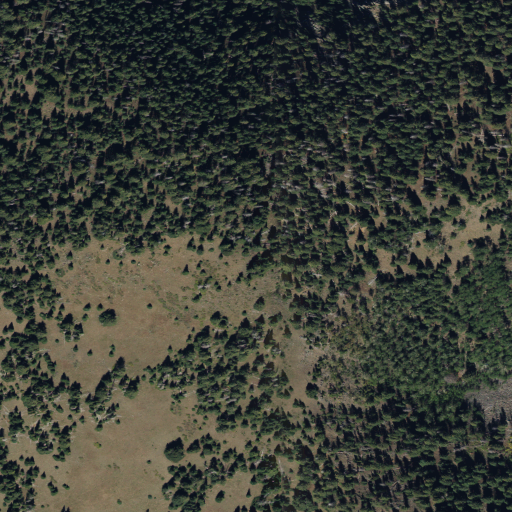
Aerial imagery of mountain in Utah named Birch Creek Mountain containing evergreen forest and mixed forest